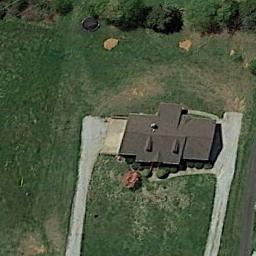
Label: sparse_residential